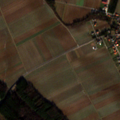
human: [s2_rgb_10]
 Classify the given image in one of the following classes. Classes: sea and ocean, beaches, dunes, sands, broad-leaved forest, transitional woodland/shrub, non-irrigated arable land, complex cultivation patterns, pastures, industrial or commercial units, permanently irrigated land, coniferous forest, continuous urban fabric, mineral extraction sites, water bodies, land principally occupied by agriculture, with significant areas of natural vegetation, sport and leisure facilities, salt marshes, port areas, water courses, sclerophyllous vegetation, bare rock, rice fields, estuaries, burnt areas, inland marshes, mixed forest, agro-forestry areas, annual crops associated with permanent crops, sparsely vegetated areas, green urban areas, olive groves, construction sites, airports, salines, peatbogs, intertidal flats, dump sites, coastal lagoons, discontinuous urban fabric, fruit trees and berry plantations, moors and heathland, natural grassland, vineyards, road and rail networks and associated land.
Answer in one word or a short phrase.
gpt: discontinuous urban fabric, non-irrigated arable land, mixed forest